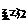
Label: zigzag